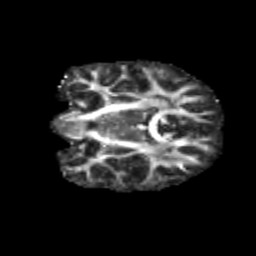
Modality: FA
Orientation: coronal
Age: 11
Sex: male
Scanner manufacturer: siemens
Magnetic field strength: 3 T
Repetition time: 3.8 s
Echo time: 0.07 s